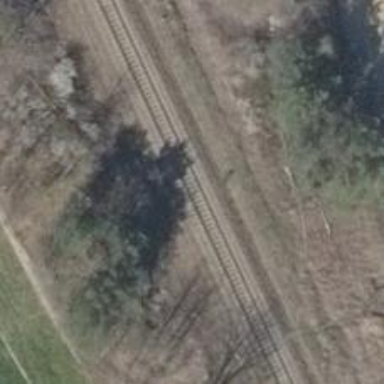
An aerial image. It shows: Railway signal.